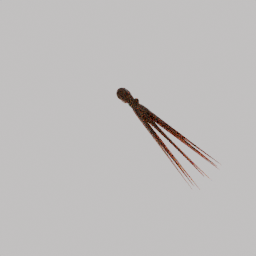
Label: animals